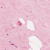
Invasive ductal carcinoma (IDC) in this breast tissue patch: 0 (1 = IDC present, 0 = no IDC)